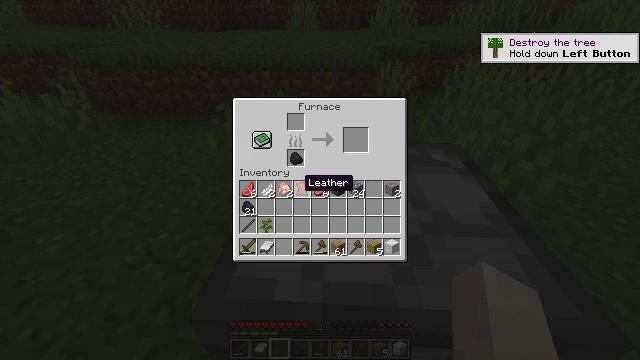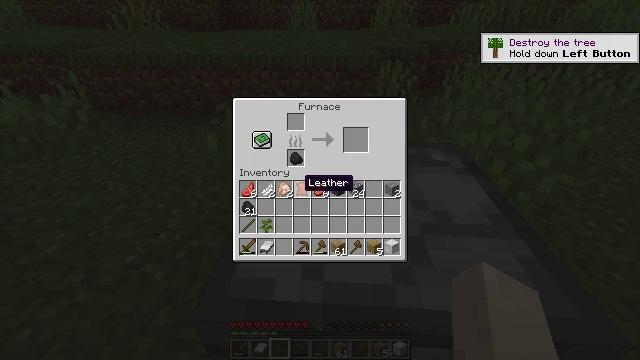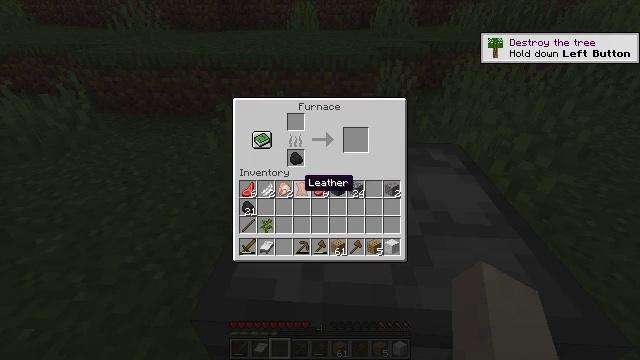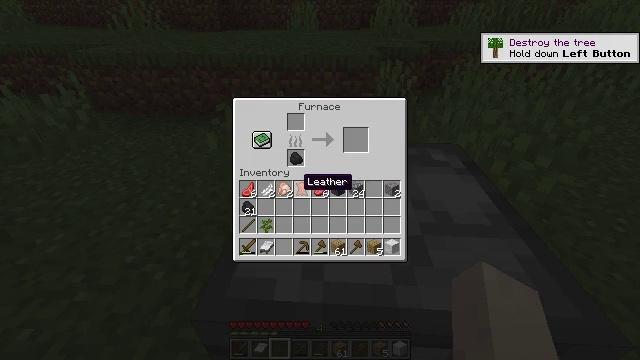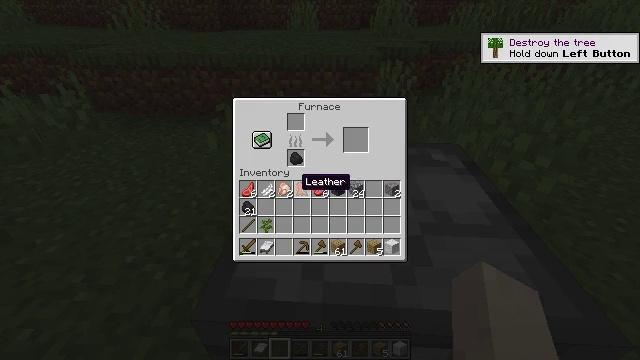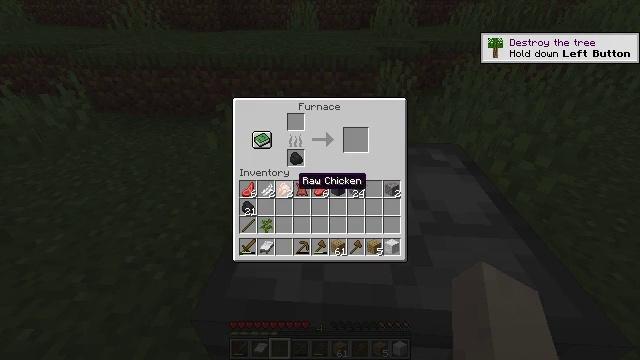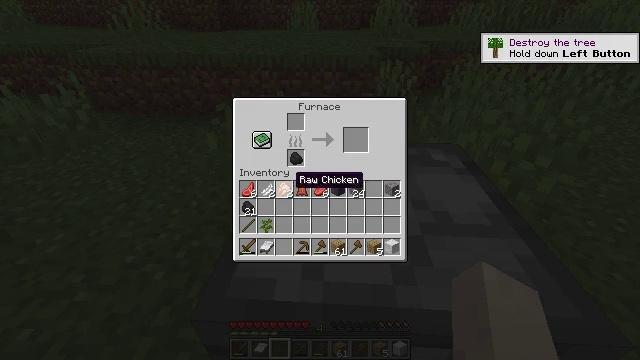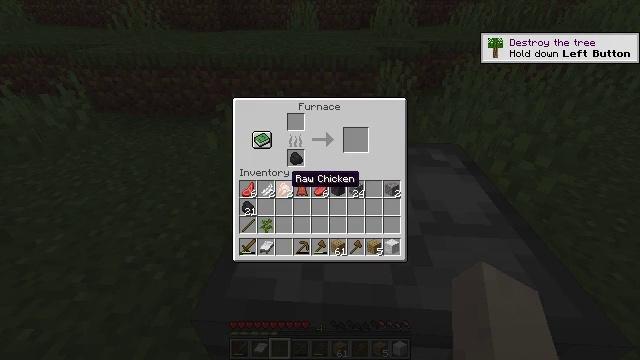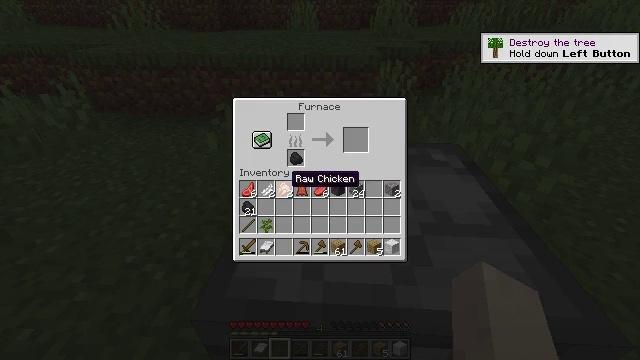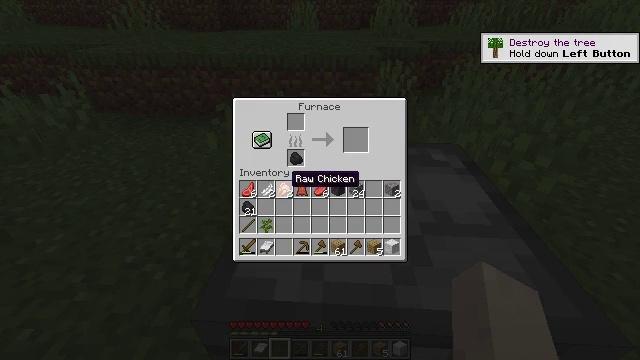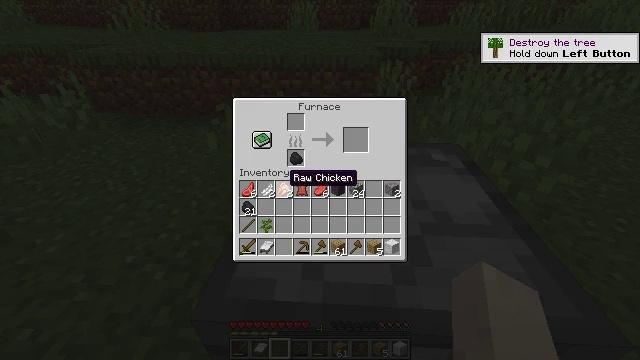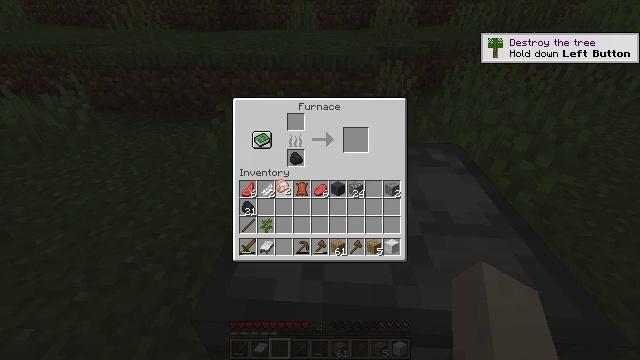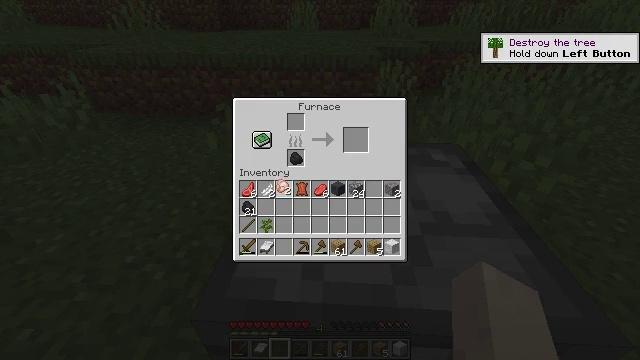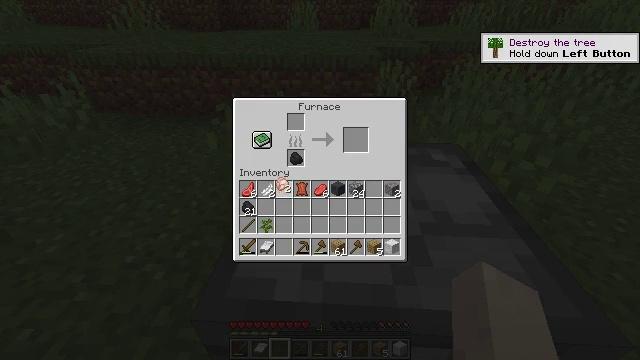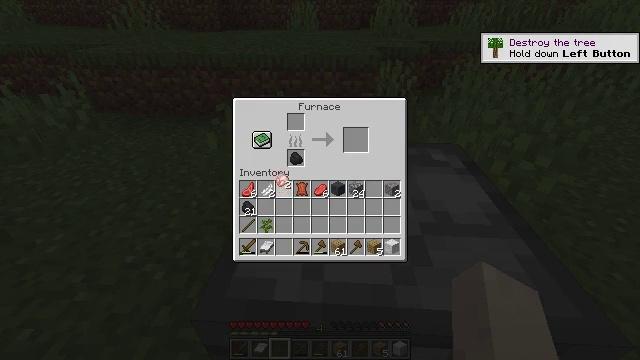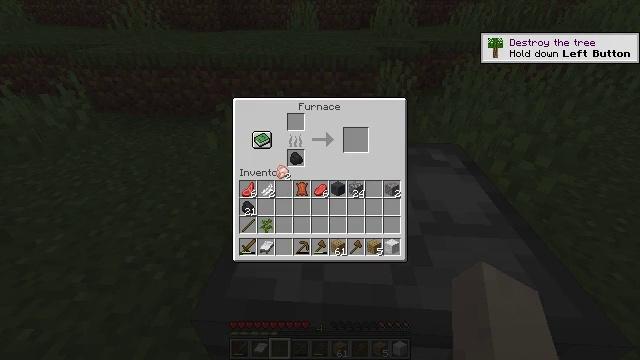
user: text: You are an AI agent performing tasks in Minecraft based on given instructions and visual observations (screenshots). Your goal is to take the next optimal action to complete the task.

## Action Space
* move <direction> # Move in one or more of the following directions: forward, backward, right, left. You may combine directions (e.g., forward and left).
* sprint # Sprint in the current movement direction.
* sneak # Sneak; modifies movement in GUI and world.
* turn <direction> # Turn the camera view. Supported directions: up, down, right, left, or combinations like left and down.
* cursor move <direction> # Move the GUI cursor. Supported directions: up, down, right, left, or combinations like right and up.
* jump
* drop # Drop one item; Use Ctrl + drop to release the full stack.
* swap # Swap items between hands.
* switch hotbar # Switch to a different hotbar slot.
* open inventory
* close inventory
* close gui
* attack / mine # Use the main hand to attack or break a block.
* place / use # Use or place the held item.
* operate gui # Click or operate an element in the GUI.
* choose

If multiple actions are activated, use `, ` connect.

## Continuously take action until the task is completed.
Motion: motion action
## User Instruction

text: Smelt a cooked chicken.
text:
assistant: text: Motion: no_op
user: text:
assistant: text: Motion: no_op
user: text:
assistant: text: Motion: no_op
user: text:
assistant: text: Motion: no_op
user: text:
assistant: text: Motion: no_op
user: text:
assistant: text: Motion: no_op
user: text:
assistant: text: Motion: no_op
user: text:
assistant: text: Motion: no_op
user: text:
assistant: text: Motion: no_op
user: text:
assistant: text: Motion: no_op
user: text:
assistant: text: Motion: operate gui
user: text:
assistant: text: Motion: operate gui
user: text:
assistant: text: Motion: no_op
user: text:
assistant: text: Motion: no_op
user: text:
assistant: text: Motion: cursor move up
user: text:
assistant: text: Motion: cursor move up
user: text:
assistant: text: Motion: cursor move up
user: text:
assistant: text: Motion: no_op
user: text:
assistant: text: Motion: no_op
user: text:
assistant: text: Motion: no_op
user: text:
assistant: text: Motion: no_op
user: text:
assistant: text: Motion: no_op
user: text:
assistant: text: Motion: no_op
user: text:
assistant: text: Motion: no_op
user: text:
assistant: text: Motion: no_op
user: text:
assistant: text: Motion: no_op
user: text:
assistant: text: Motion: no_op
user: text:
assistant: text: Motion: no_op
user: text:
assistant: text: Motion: no_op
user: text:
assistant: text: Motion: no_op